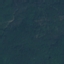
Land use / land cover class: Forest